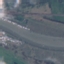
Label: River